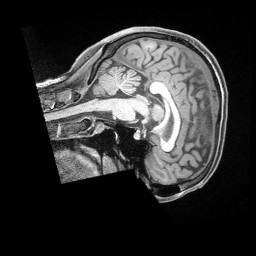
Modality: T1w
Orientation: sagittal
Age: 34
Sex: female
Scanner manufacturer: siemens
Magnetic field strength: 3 T
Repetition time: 2 s
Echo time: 0.00211 s